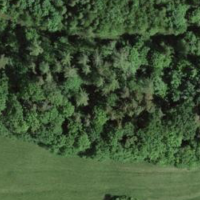
EUNIS habitat code: 44
Species observed at this site:
Picus viridis